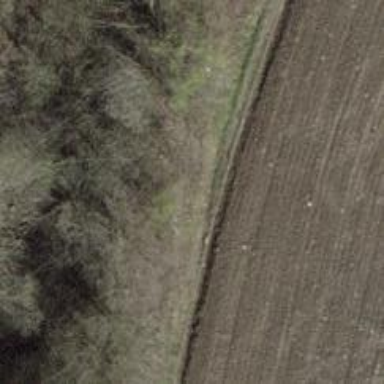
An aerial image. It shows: Gravel track with grade 2 quality.